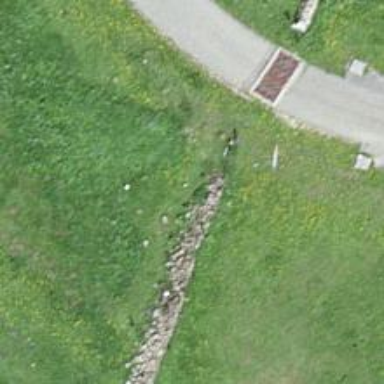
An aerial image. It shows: Wall made of dry stone.